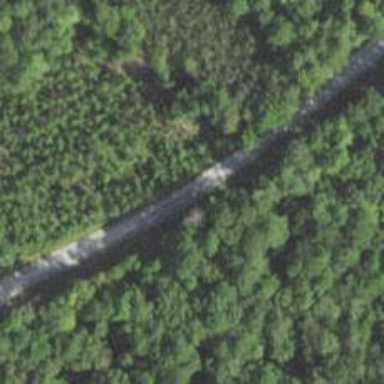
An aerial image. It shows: Unclassified road.